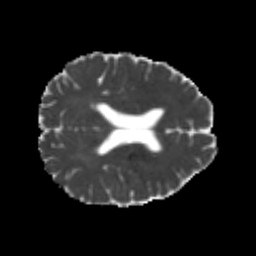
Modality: MD
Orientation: axial
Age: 24
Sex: male
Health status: healthy
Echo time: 0.074 s